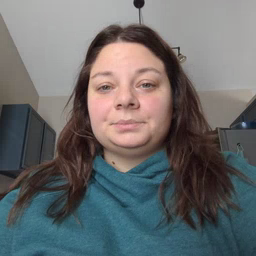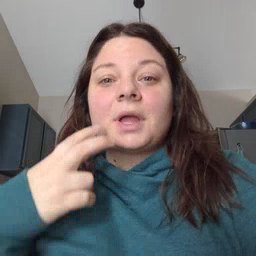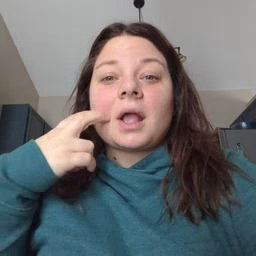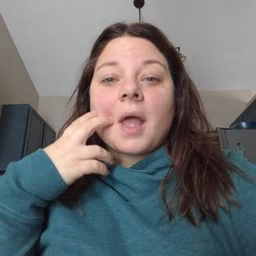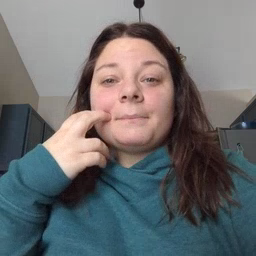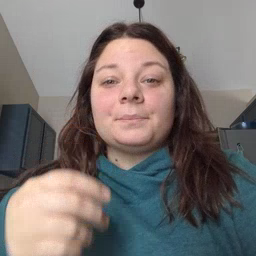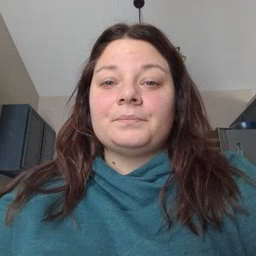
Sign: gum